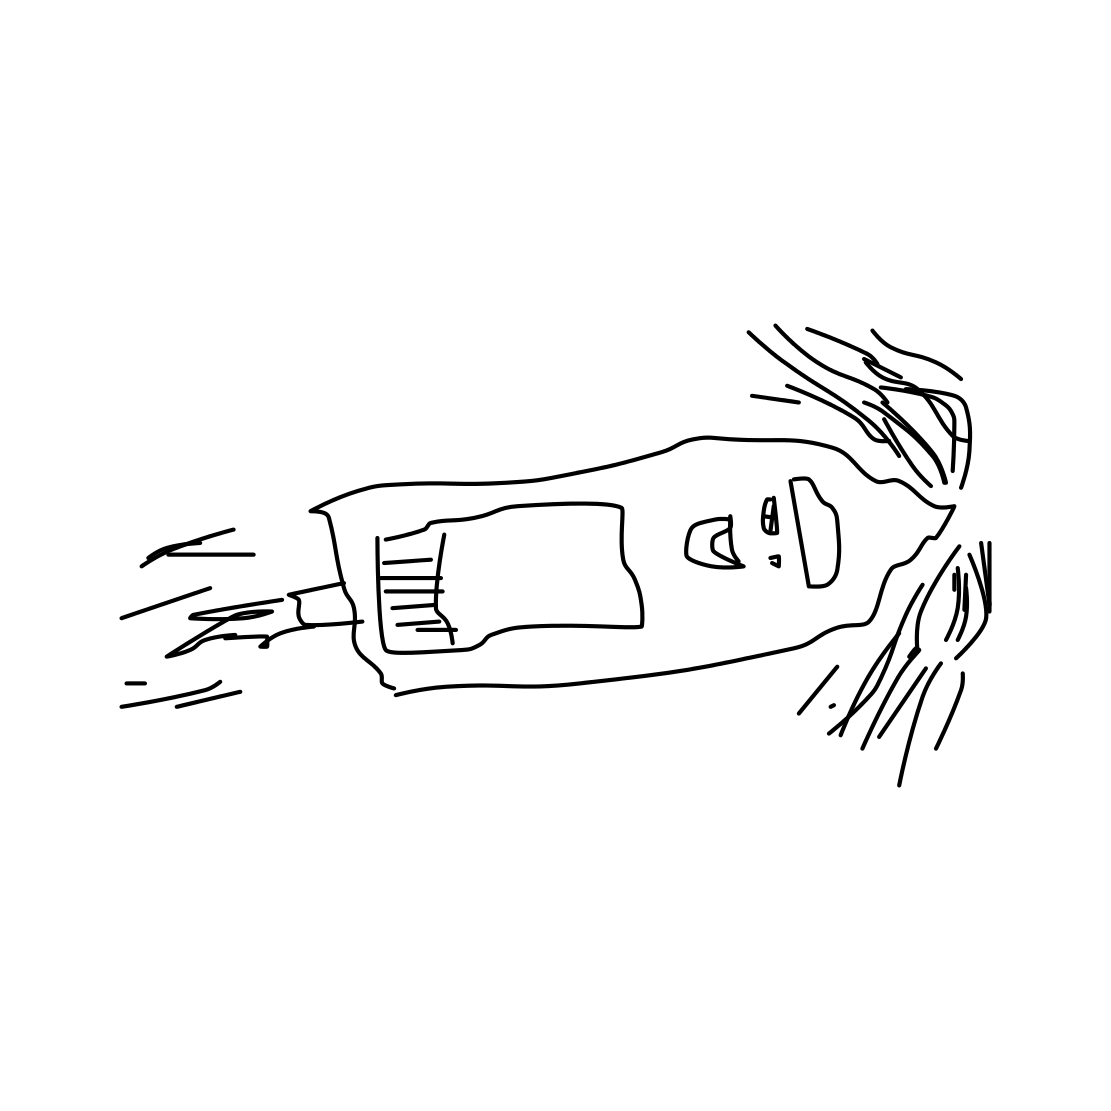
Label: speed-boat